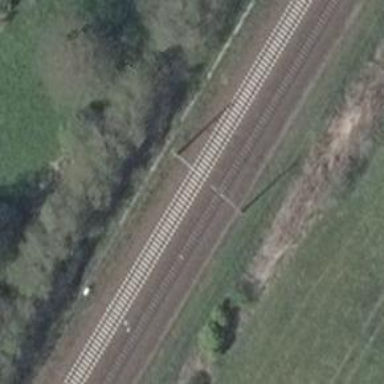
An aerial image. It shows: Milestone along the railway track with catenary mast.